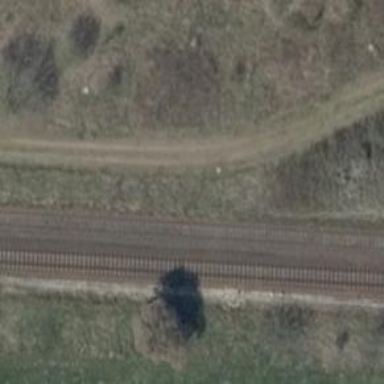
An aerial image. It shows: Railway signal.